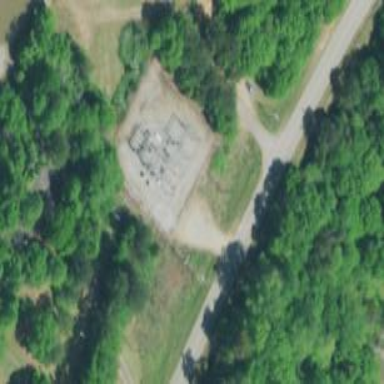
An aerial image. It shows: Distribution power substation secured by fence.